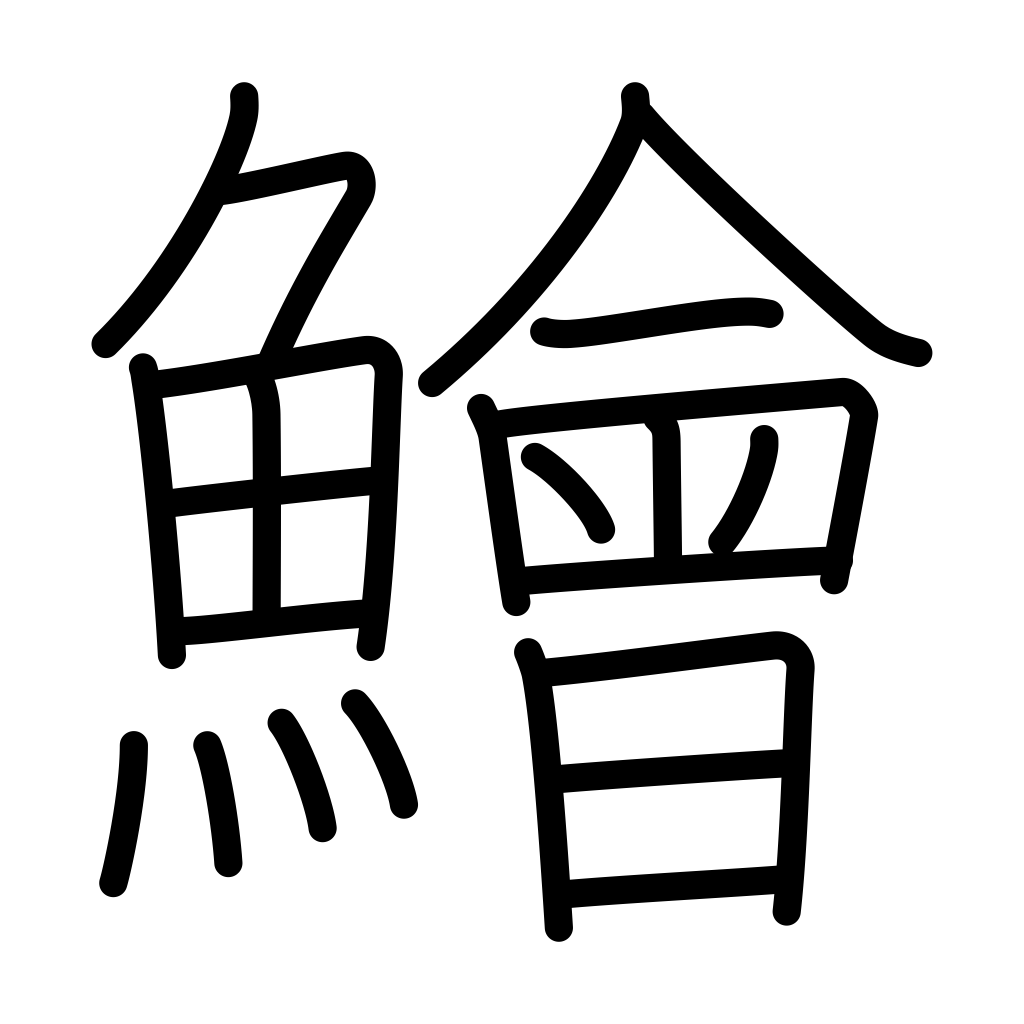
Meaning: lizard fish